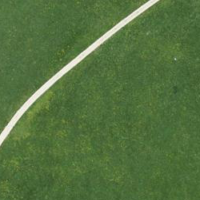
EUNIS habitat code: 25
Species observed at this site:
Omocestus viridulus
Pseudochorthippus parallelus
Chorthippus biguttulus
Thymelicus sylvestris